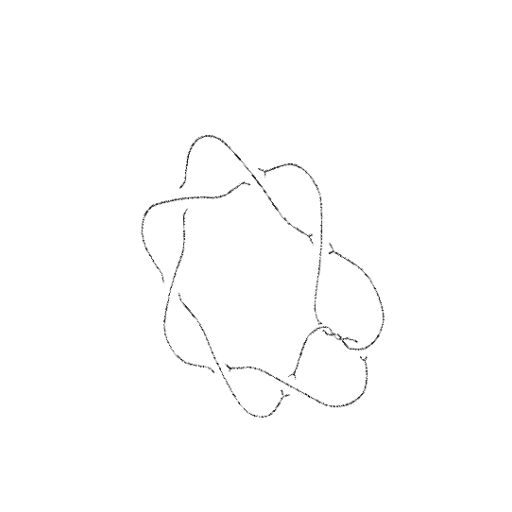
Crossing number: 10